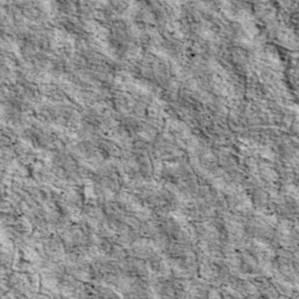
Label: non_frost